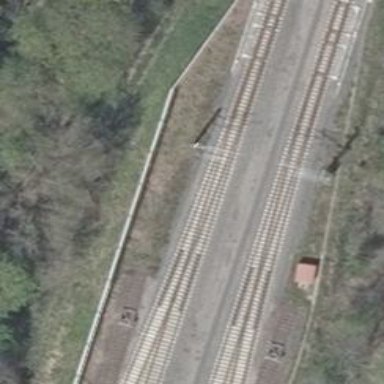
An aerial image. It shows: Milestone along the railway track with catenary mast.